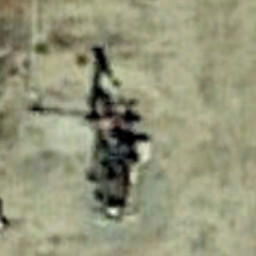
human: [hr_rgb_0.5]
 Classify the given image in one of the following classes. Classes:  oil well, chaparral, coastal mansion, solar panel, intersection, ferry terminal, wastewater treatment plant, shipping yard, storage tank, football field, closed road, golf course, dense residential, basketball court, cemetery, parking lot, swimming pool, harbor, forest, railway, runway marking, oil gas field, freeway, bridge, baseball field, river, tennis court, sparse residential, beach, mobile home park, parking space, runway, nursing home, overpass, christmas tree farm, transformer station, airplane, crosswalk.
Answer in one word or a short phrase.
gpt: oil well